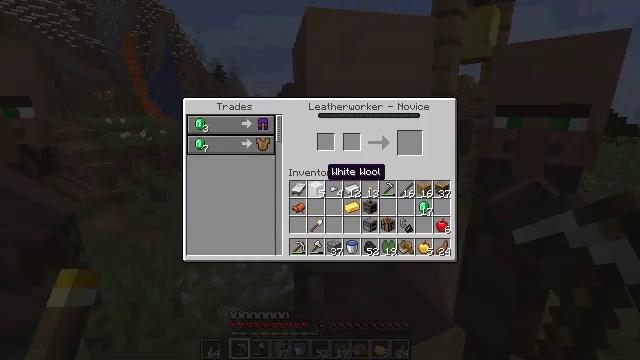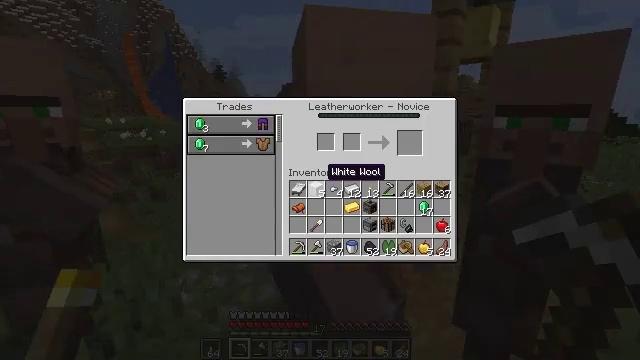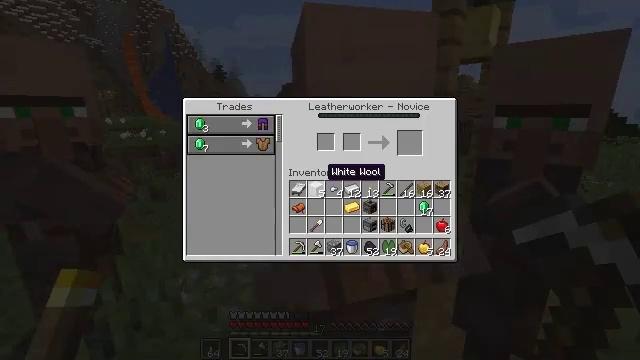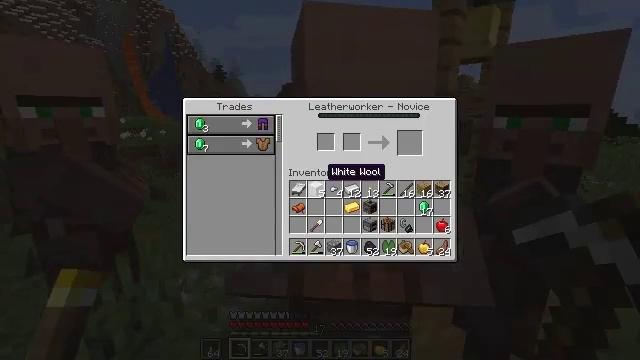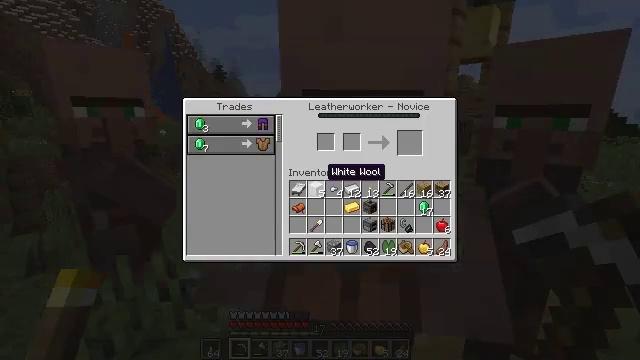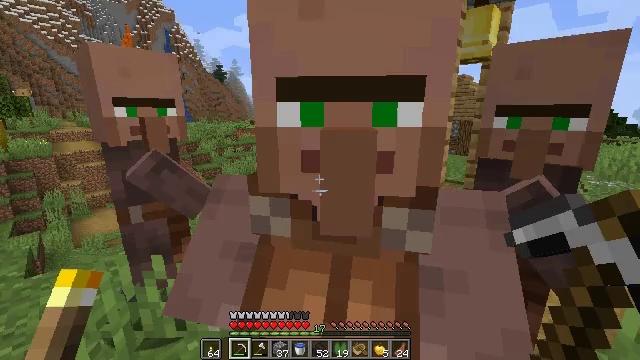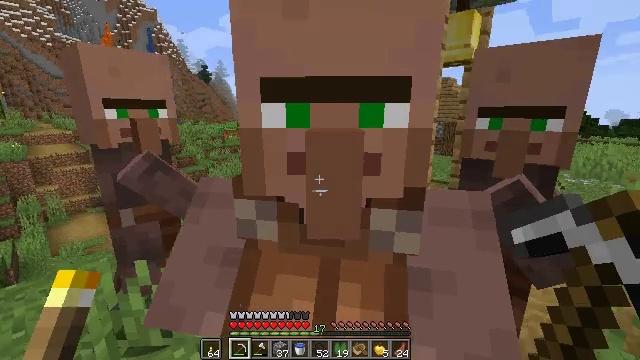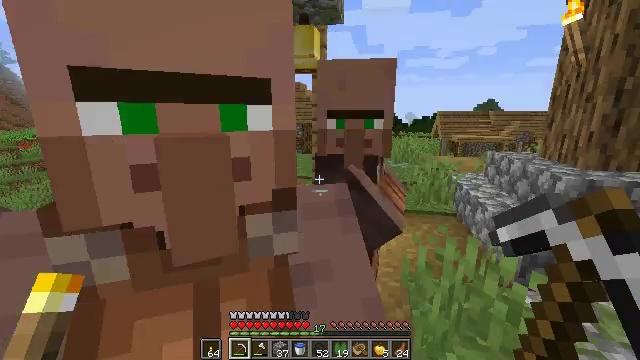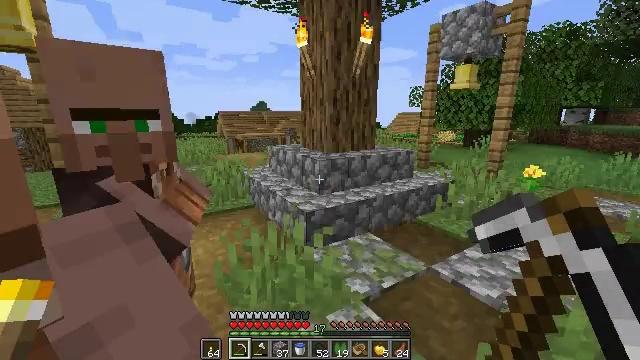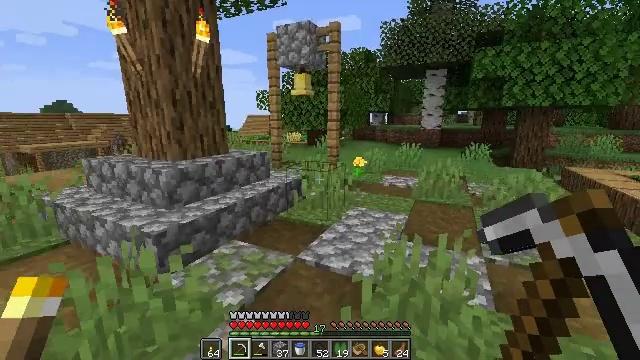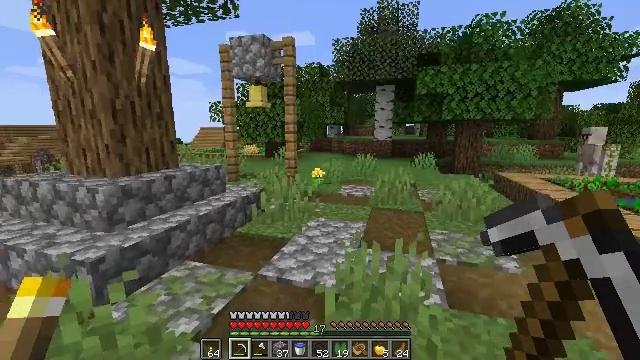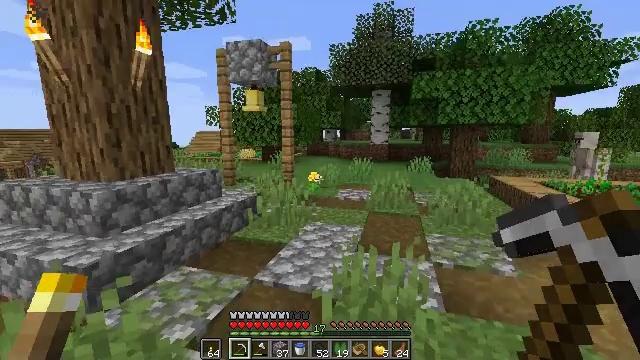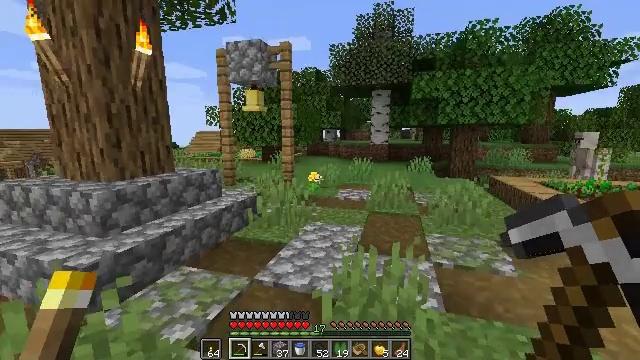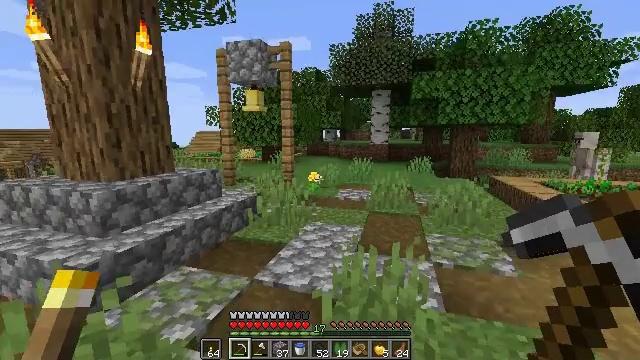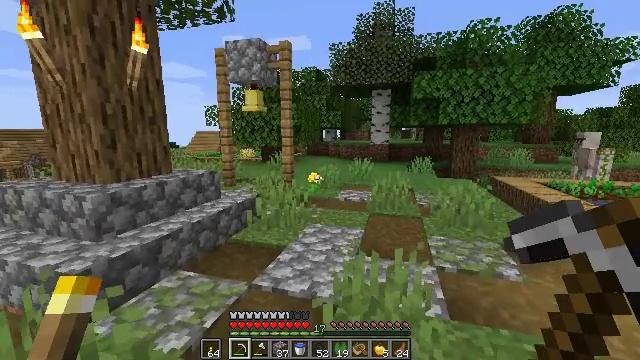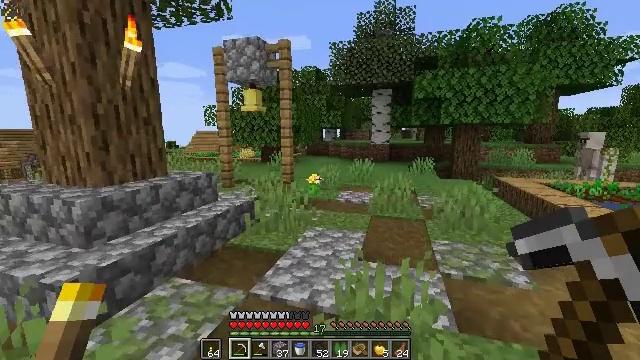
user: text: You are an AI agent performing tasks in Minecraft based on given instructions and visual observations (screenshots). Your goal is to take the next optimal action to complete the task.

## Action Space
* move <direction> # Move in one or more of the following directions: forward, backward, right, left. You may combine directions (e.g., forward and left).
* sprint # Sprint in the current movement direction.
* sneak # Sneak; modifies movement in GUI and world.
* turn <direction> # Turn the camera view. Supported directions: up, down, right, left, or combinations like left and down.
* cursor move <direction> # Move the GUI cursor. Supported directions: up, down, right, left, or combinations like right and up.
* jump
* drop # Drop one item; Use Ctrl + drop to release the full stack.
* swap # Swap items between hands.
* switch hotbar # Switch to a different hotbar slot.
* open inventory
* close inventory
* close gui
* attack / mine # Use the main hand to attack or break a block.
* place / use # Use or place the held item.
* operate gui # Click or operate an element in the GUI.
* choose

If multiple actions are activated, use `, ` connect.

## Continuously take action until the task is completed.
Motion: motion action
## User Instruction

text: Harvest hay blocks from the village.
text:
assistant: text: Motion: no_op
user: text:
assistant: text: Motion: no_op
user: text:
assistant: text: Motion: no_op
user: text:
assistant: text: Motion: no_op
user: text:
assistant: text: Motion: no_op
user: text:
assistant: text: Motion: turn right, close gui
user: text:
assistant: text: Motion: turn right
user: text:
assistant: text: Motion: turn right
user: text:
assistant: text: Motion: turn right
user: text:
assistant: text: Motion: turn right and up
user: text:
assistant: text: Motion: no_op
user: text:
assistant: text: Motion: no_op
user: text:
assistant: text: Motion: no_op
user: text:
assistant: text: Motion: move forward
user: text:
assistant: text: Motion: move forward
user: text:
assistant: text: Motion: move forward
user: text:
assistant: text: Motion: move forward
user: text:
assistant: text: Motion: move forward, sprint, turn left and down
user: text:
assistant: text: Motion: move forward, sprint, turn right and down
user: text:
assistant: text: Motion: move forward, sprint, turn right and up
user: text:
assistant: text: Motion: move forward, sprint, turn right
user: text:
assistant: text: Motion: move forward, sprint, turn right
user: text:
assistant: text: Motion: move forward, sprint, turn right
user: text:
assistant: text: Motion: move forward, sprint, turn right
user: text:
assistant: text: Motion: move forward, sprint, turn right
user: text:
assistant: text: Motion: move forward, sprint, turn right
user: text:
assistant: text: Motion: move forward, sprint
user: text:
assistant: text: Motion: move forward, sprint
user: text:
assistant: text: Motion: move forward, sprint
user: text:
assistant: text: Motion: move forward